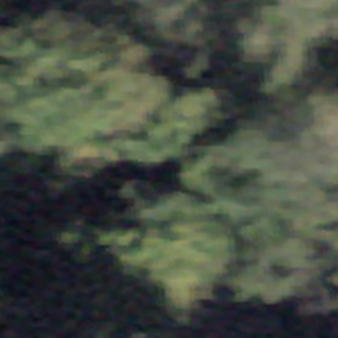
Label: other